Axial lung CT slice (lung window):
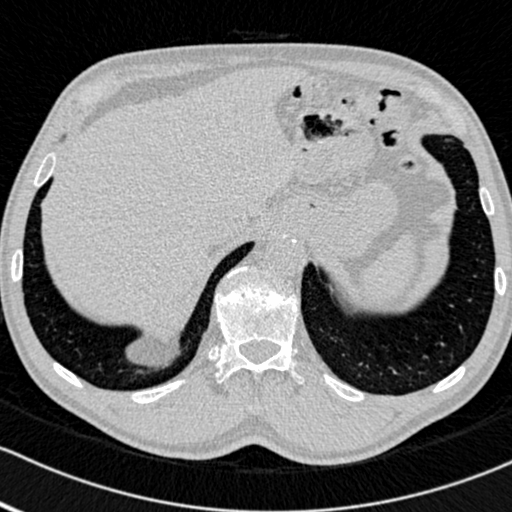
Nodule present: no